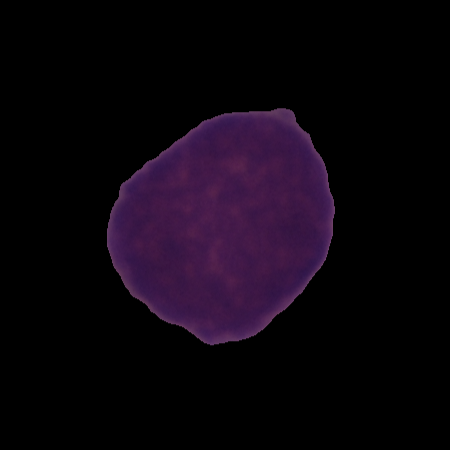
Label: healthy